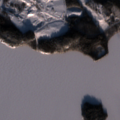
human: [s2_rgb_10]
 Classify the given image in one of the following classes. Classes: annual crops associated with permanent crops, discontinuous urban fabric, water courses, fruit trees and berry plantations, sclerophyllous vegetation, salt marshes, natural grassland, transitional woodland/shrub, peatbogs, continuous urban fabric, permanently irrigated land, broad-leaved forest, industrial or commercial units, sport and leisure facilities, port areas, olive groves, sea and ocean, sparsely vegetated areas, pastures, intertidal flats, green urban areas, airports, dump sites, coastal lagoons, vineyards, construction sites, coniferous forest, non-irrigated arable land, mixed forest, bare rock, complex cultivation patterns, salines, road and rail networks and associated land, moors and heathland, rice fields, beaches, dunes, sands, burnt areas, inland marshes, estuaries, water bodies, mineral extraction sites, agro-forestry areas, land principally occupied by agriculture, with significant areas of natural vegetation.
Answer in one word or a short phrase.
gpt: dump sites, mixed forest, water bodies